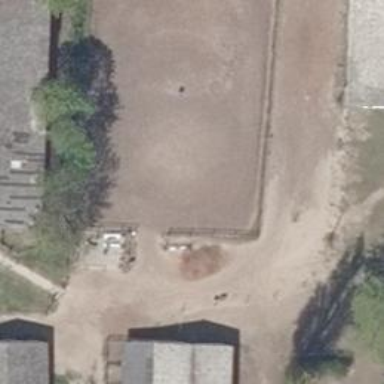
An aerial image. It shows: Equestrian pitch used for leisure and sports activities.